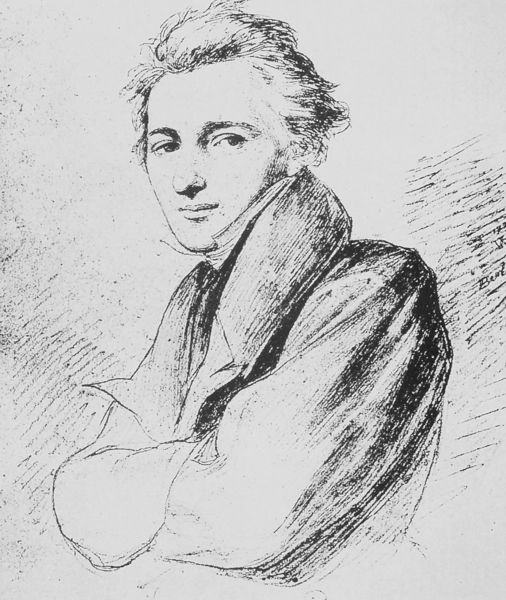
Titel: Heinrich Heine
Künstler: Wilhelm Hensel
Institution: Berlin, Staatliche Museen, Kupferstichkabinett
Schlagwörter: kopf, mann, weiß, frisur, grau, mund, nase, schwarz, skizze, zeichnung, blick, hemd, jacke, jung, arme, augen, kragen, mensch, portrait, porträt, signatur, haare, halbfigur, mantel, klassizismus, blatt, augenbrauen, brustbild, bruststück, lippen, studie, graphik, dichter, skepsis, striche, kohle, schraffur, schwarz weiß, künstler, bleistift, kohlezeichnung, schielen, verschränkt, jüngling, halbprofil, freundlich, verschränken, verschmitzt, verschränkte arme, haere